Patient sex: F
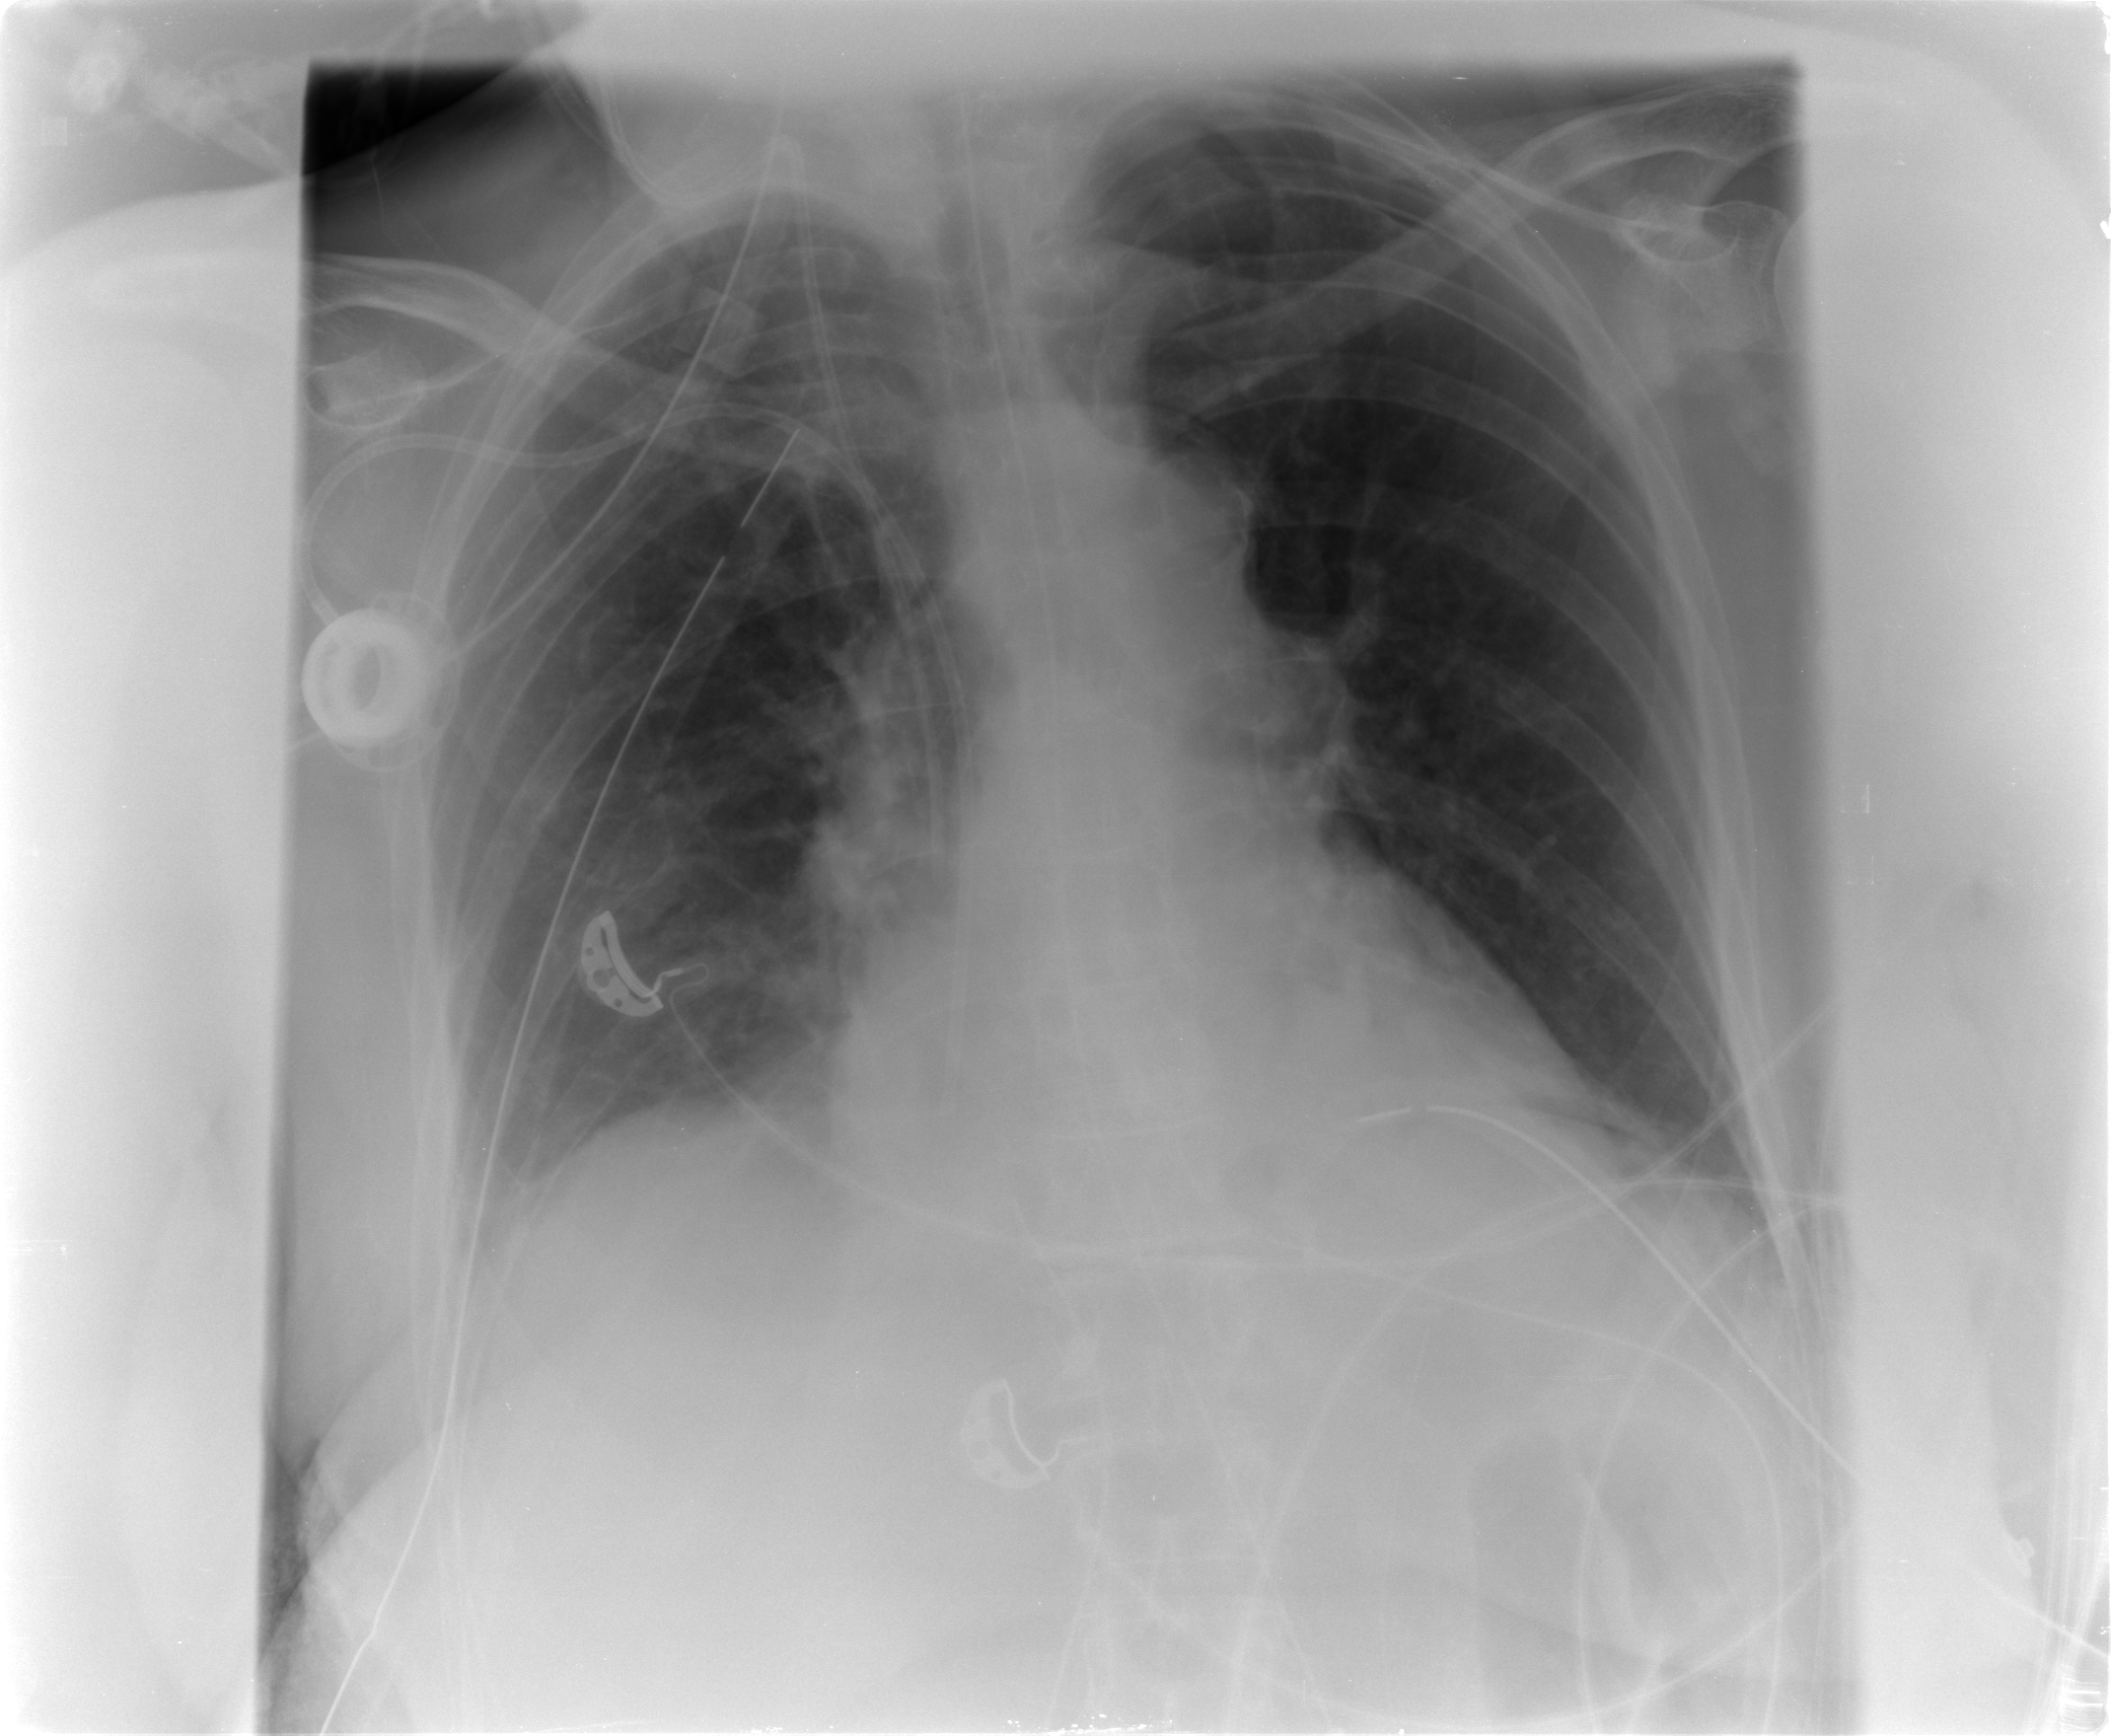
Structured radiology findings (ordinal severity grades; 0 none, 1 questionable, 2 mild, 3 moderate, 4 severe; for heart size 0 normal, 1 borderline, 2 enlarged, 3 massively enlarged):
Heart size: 0
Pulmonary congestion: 0
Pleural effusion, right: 2
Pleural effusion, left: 2
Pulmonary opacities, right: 0
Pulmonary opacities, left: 0
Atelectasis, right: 2
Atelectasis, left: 2